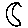
Label: moon